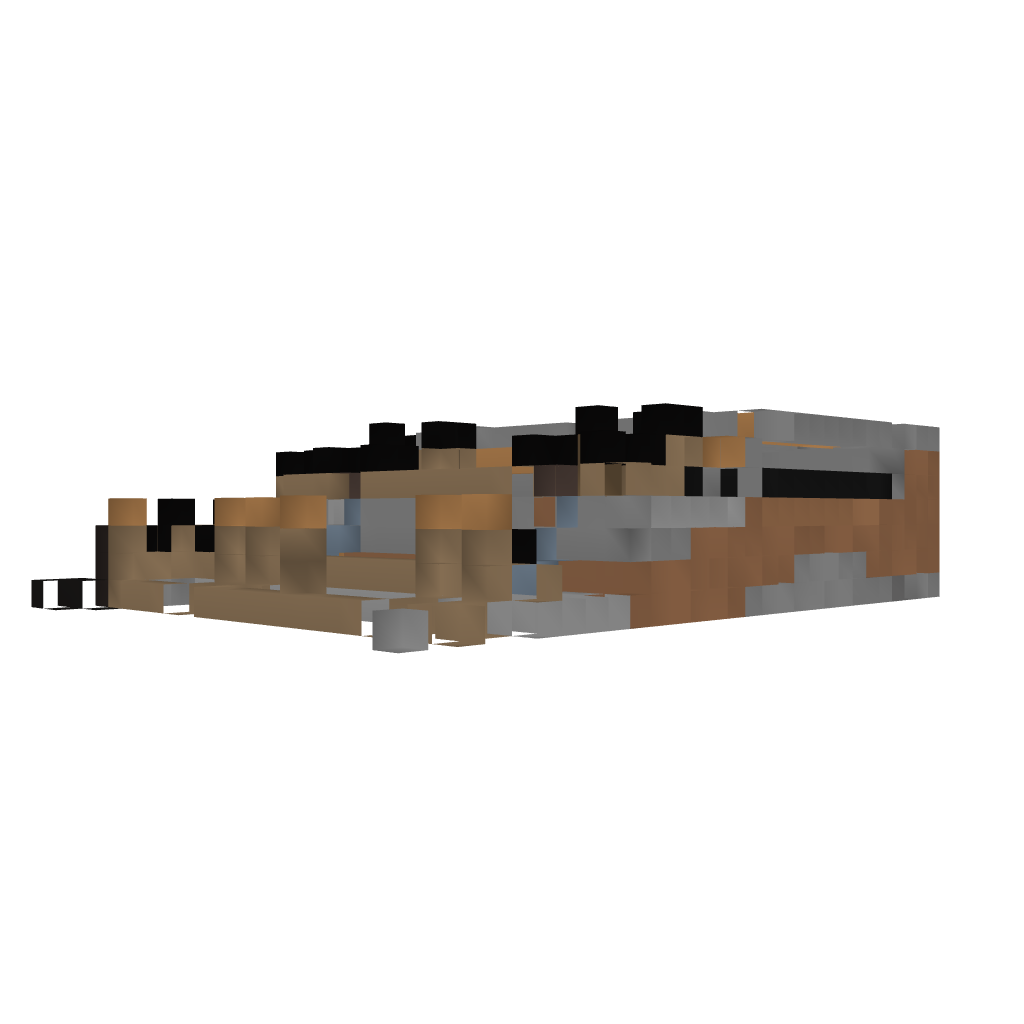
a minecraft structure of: Interior-Farm